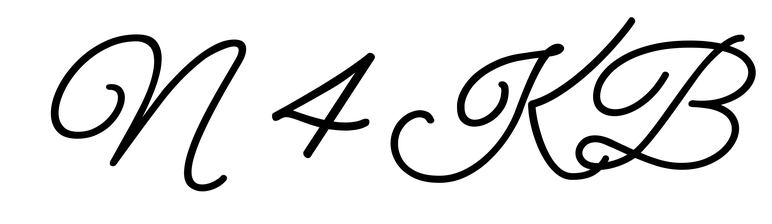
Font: MeowScript-Regular